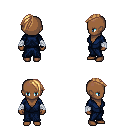
a pixel art fantasy rpg character, female body template, human, dark skin, blue robe, gold greaves, light blonde long mohawk hairstyle, white cloth bandages, four views (front, back, left, right), 2x2 character sprite sheet, small pixel art, hard edges, no anti-aliasing